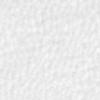
Label: no_change